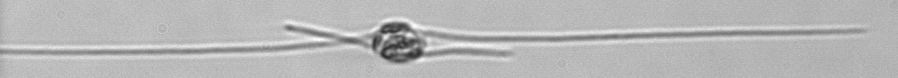
Label: Chaetoceros_danicus